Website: home-depot
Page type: account-selection
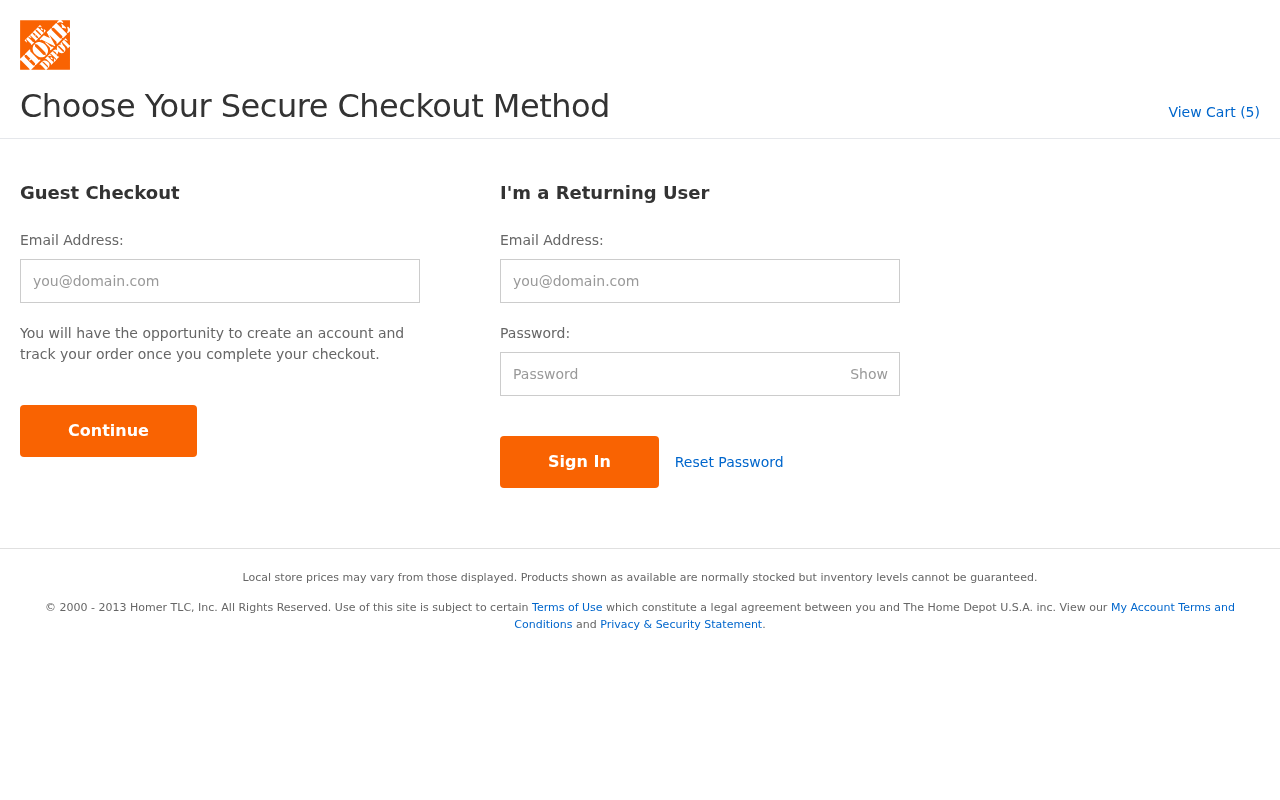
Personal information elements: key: PII_LOGIN_USERNAME
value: michael_stout
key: PII_LOGIN_USERNAME2
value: michael_stout
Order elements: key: ORDER_NUM_ITEMS
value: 5